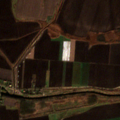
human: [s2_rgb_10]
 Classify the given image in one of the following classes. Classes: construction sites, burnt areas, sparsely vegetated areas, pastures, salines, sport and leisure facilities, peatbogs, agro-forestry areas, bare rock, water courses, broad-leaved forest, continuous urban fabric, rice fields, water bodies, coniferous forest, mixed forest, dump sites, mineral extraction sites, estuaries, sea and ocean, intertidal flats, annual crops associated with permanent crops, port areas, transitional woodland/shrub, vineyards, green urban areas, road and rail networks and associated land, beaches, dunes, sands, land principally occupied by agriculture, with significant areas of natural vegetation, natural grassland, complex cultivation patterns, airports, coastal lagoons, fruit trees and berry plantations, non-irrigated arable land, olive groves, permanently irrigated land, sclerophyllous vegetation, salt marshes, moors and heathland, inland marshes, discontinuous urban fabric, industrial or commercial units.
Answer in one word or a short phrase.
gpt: non-irrigated arable land, transitional woodland/shrub, inland marshes